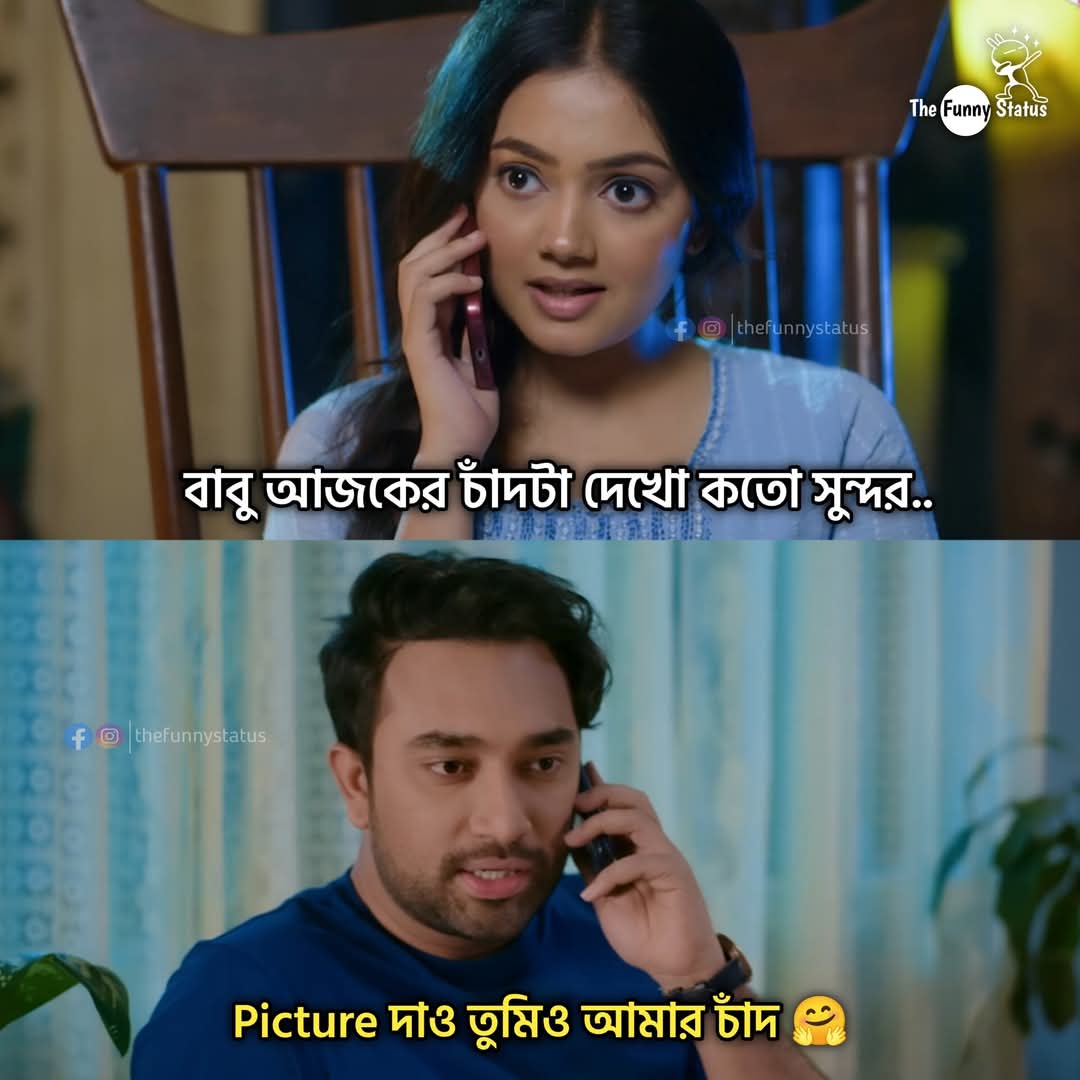
Text: বাবু আজকের চাঁদটা দেখো কতো সুন্দর..
Picture দাও তুমিও আমার চাঁদ
Label: Non Hate